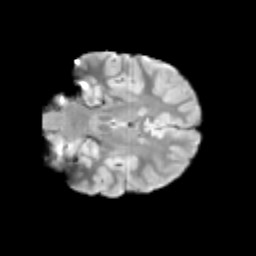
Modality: T2w
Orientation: coronal
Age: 9
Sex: male
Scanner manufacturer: siemens
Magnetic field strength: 3 T
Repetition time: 3.8 s
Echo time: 0.07 s